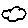
Label: cloud